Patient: sex F, age 75
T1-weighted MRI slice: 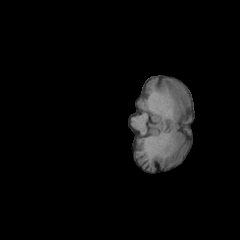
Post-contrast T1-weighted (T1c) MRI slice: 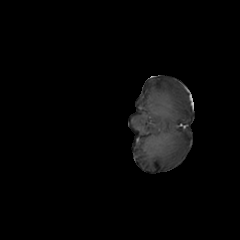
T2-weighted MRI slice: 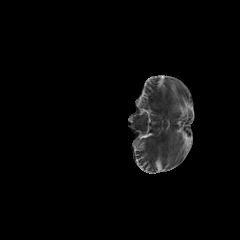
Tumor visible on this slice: no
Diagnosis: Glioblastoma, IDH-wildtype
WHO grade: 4